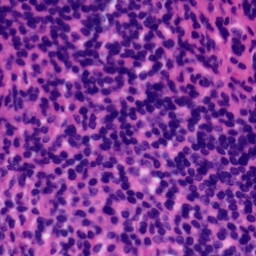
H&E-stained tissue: Tonsil